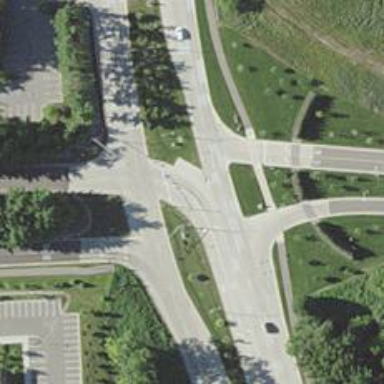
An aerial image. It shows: Secondary link road.